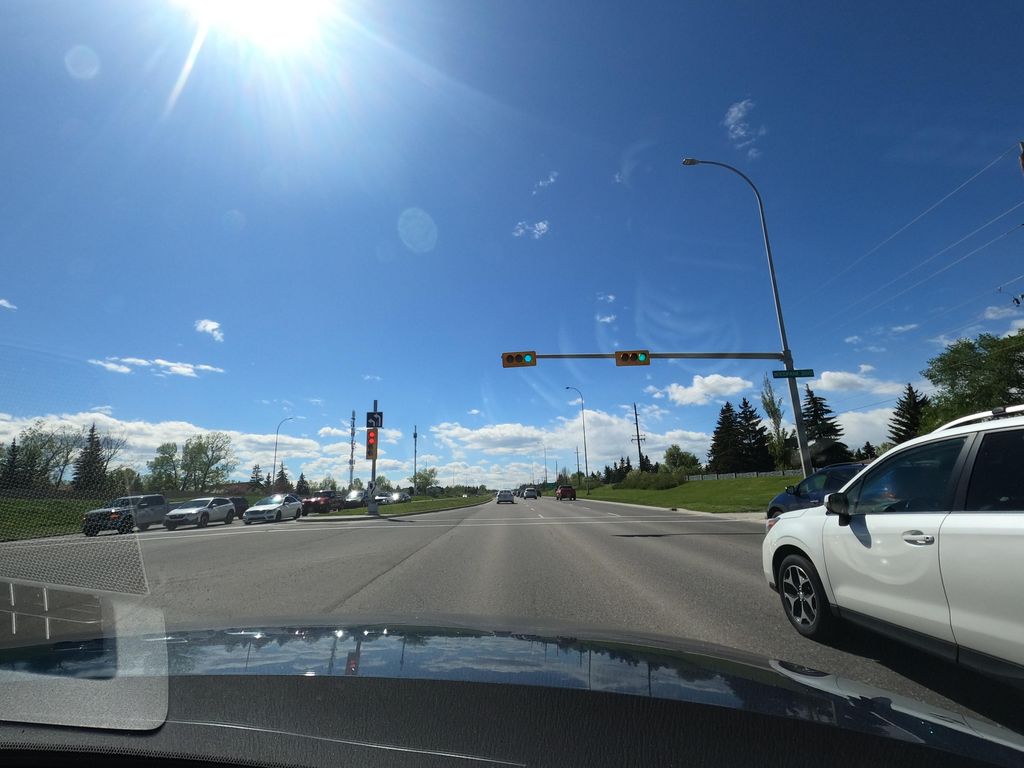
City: calgary